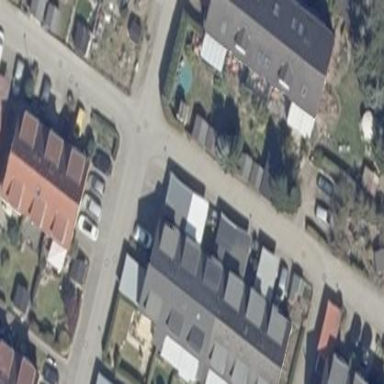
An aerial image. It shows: Terrace building with gabled roof.